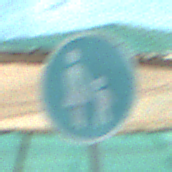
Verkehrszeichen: Gehweg
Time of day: MorningAfternoon
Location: Roofed (Special)
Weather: PartlyCloudy
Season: NotSpecified
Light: Natural